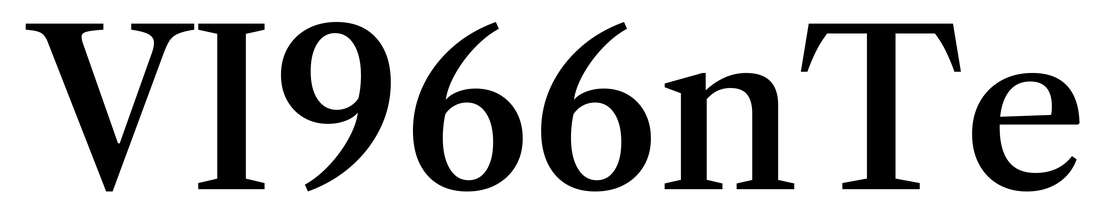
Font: LibreCaslonText_Medium